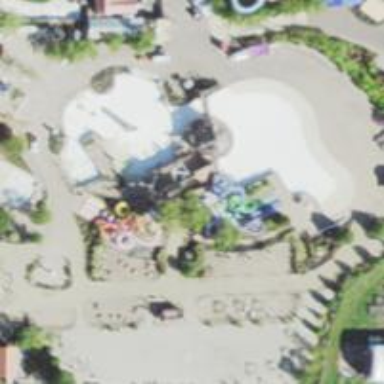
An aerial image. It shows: Water slide attraction.